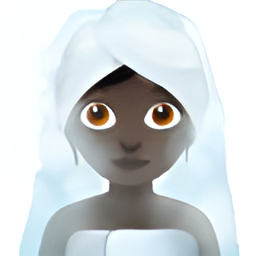
Name: woman in steamy room dark skin tone
Emoji: 🧖🏿‍♀️
Group: People & Body
Sub-group: person-activity